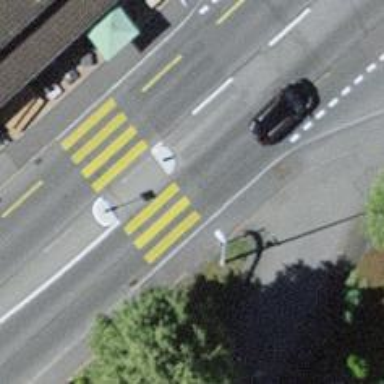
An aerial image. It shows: Kerb serving as barrier.